Interaction volume radius: 10 \u00c5
Interaction volume height: 25 \u00c5
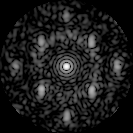
Disorder parameter: 0.512